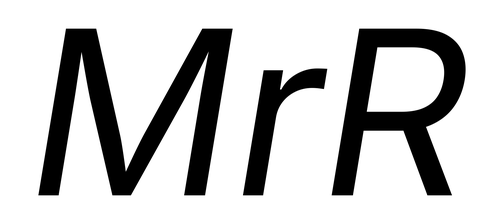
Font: Inter-Italic_Italic